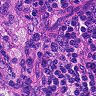
Metastatic tissue present: no